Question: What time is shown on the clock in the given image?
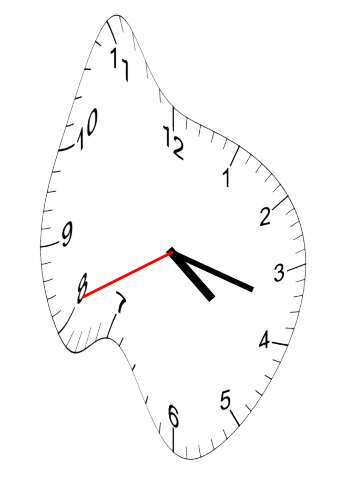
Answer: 04:17:41